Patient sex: F
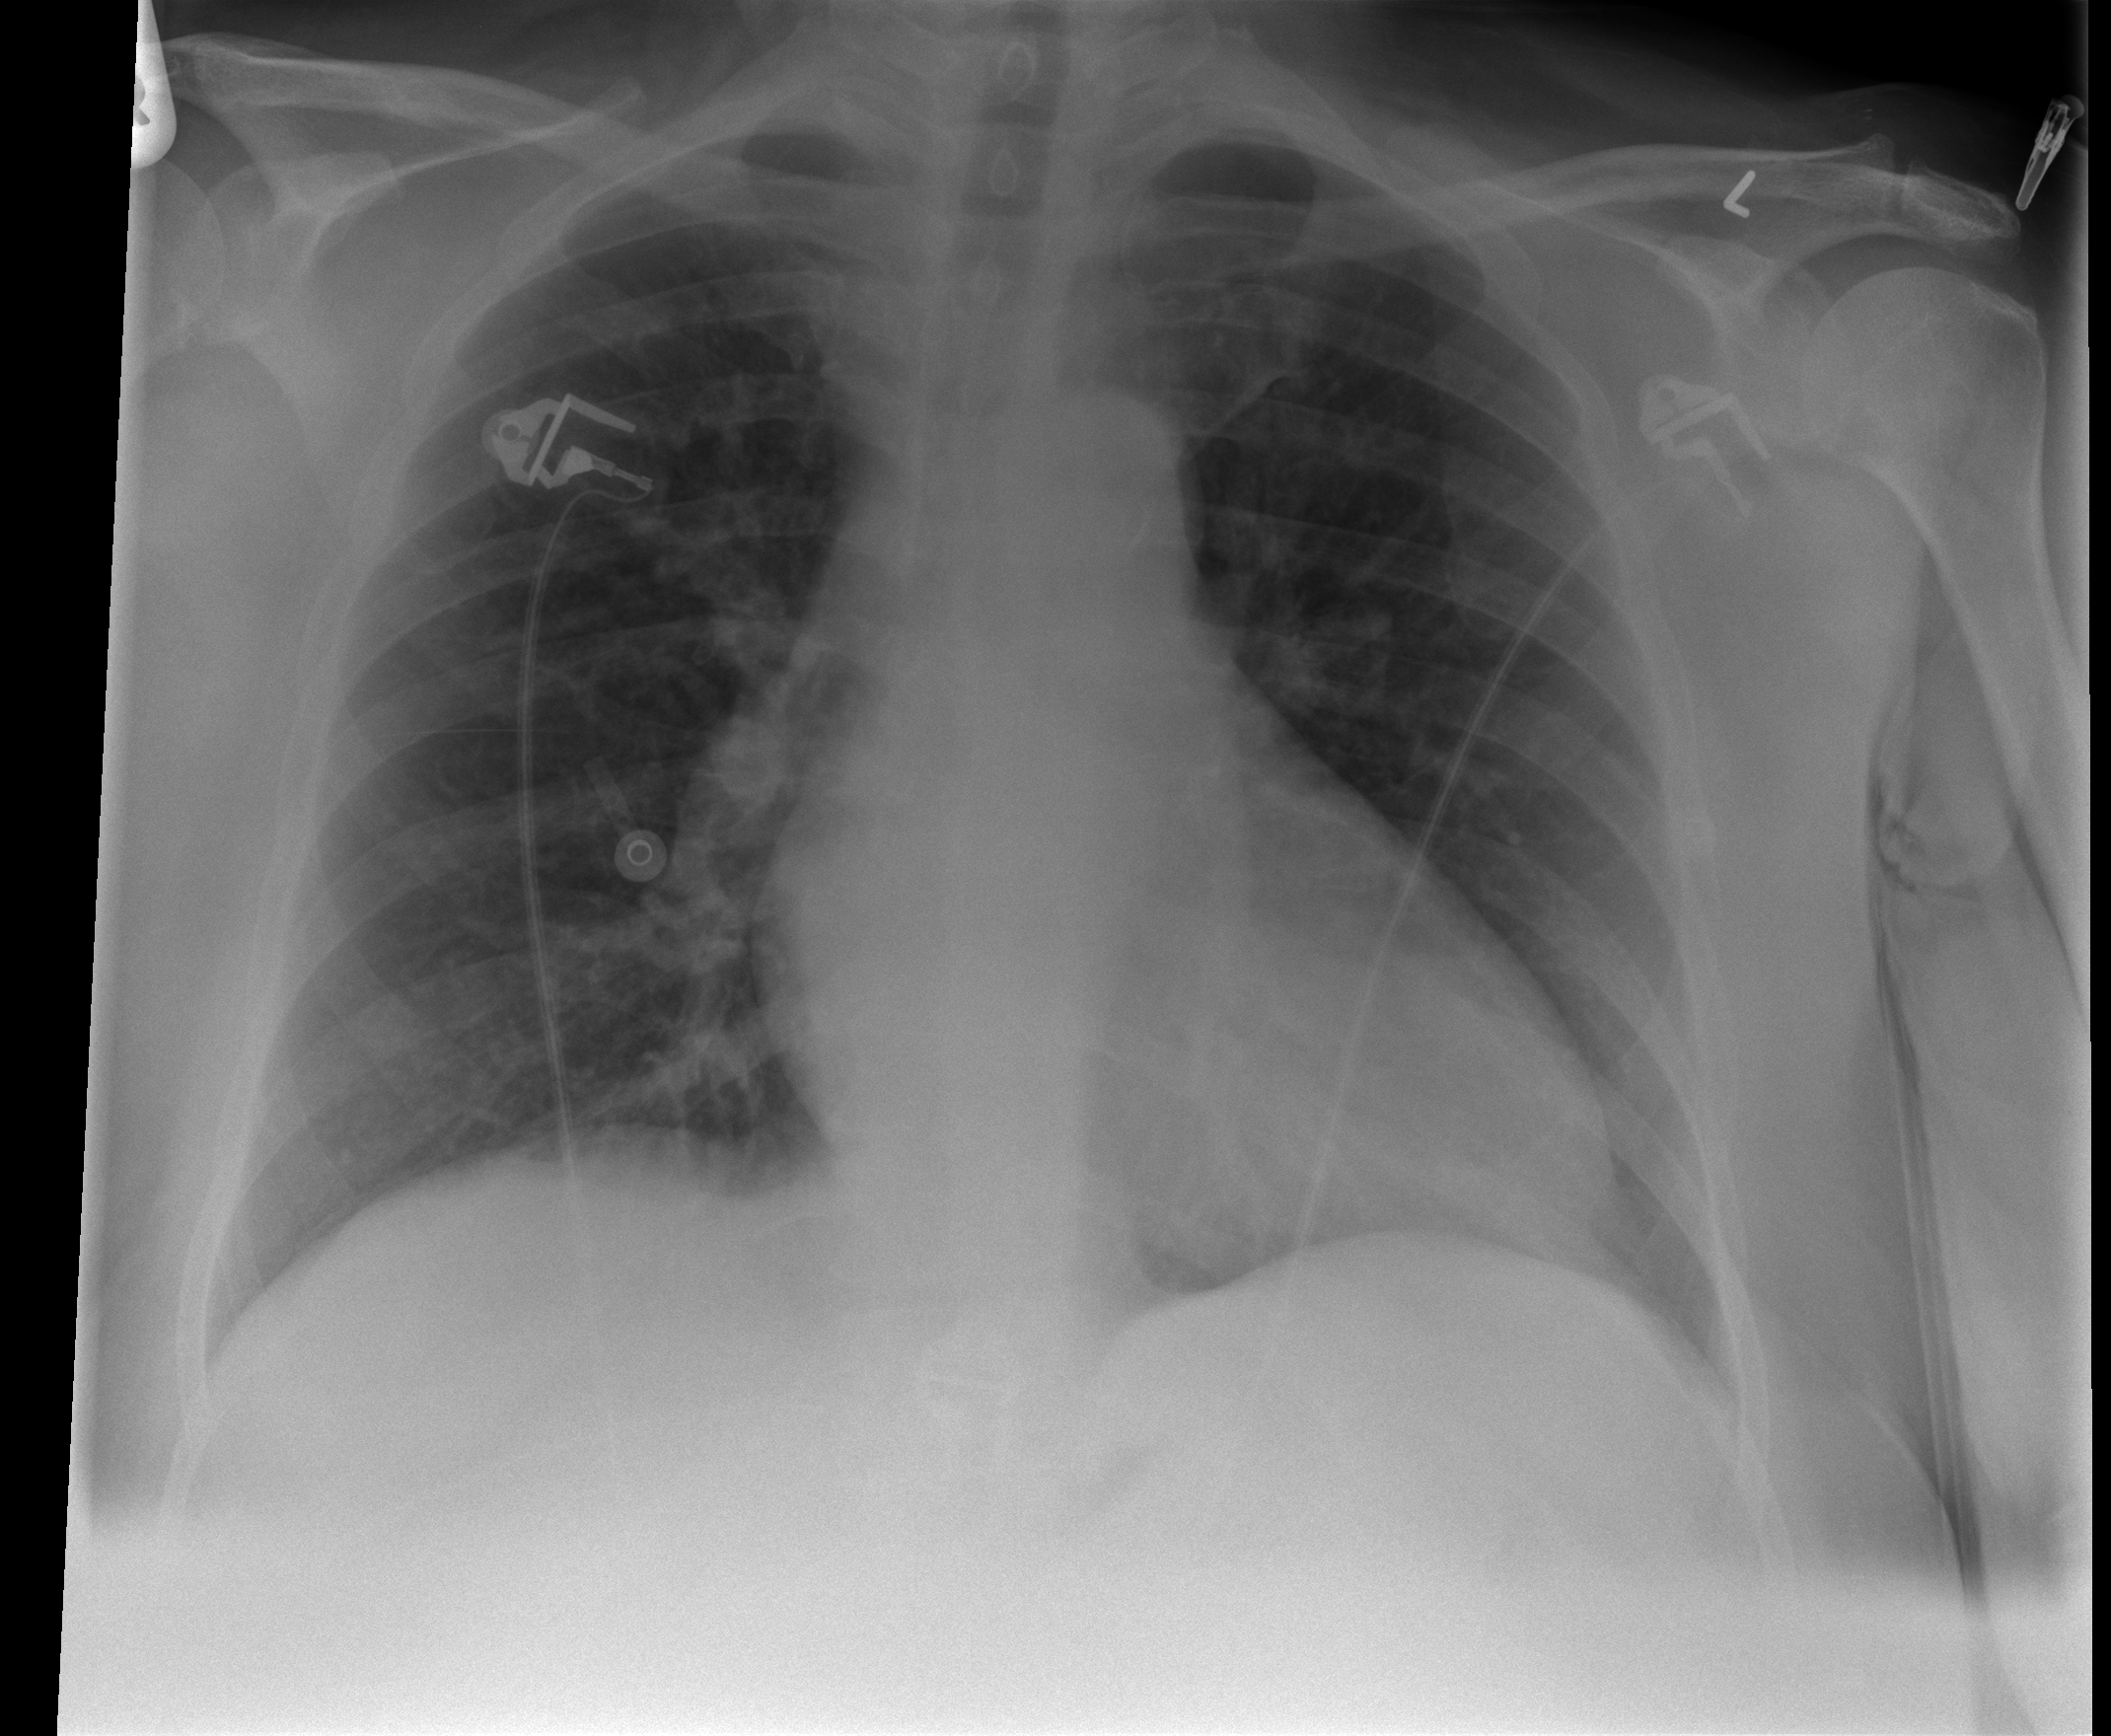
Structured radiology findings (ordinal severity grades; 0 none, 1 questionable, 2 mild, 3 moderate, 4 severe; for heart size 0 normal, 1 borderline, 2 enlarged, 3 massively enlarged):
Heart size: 0
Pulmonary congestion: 1
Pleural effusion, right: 0
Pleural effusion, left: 0
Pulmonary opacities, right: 0
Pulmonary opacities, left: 0
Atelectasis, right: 1
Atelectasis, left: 0